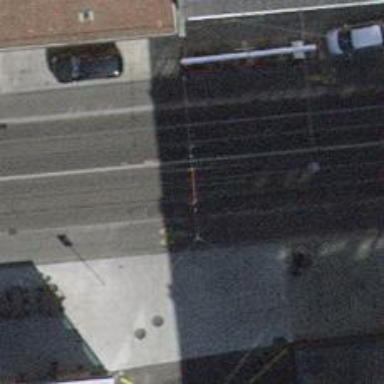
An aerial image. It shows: Pedestrian road.